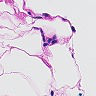
Metastatic tissue present: no